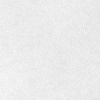
Atmospheric dust classification: dusty